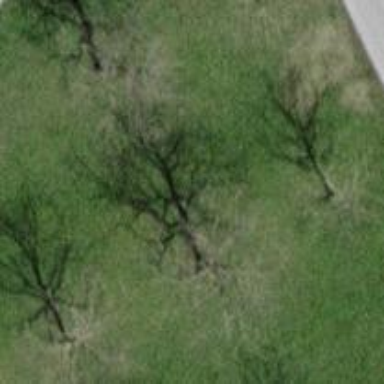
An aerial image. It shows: Row of trees in natural setting.